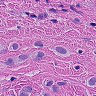
Metastatic tissue present: yes